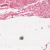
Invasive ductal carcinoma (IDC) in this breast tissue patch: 0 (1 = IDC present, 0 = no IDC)